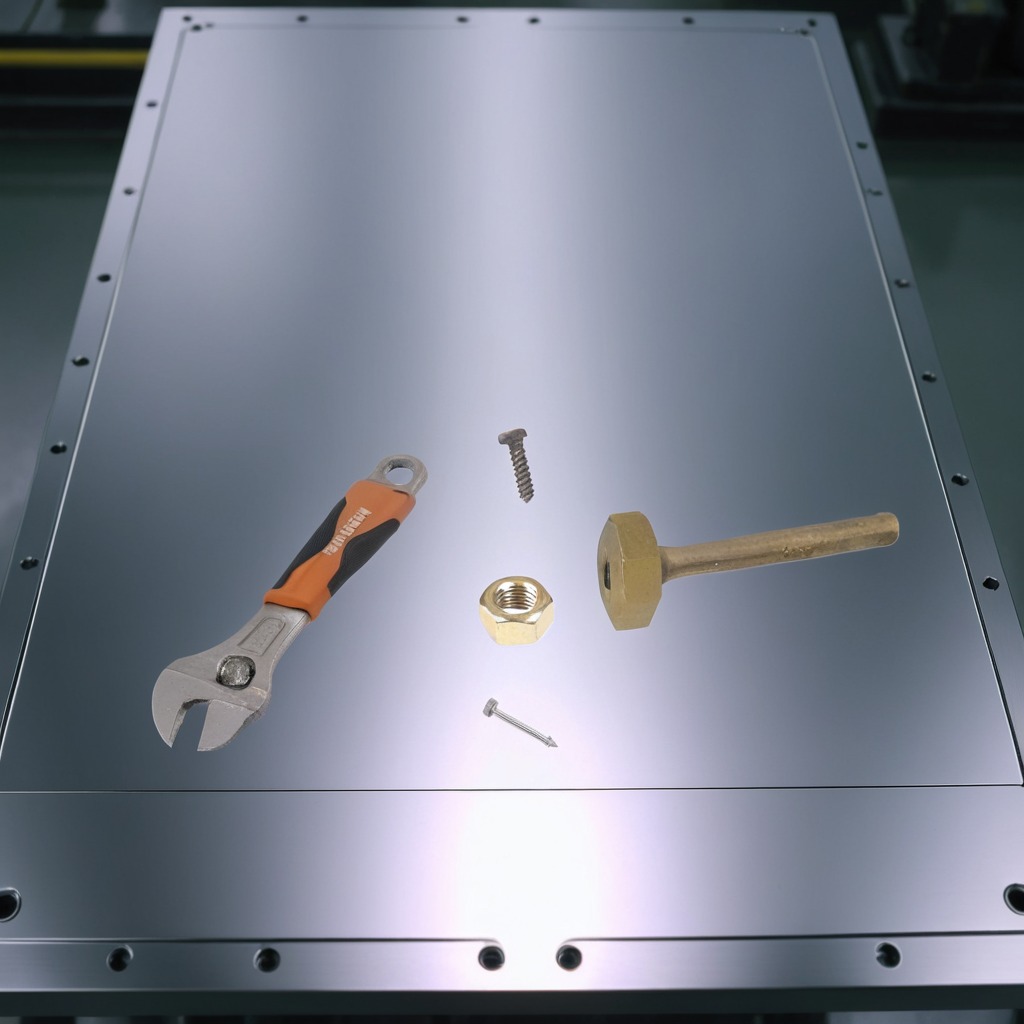
A hammer, an iron nail, a metal machine screw, a metal nut, and a wrench are lying on the metal table.